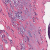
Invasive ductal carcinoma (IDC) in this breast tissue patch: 0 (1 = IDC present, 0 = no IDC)